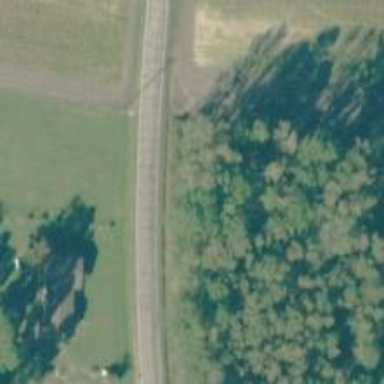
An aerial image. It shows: Secondary road.